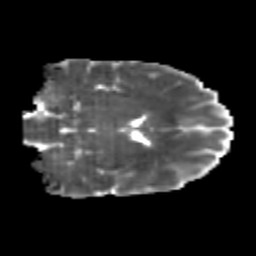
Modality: MD
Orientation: coronal
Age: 25
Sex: male
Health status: healthy
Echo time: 0.074 s